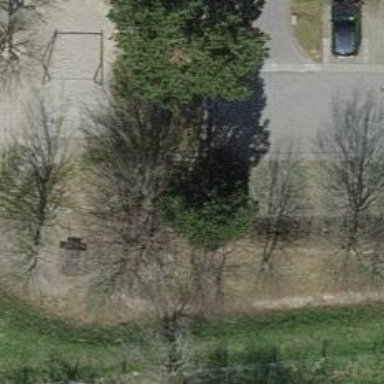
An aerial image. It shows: Urban tree with needle-leaved evergreen foliage.